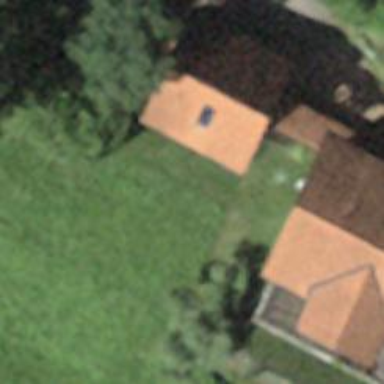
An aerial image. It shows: Building with gabled roof.